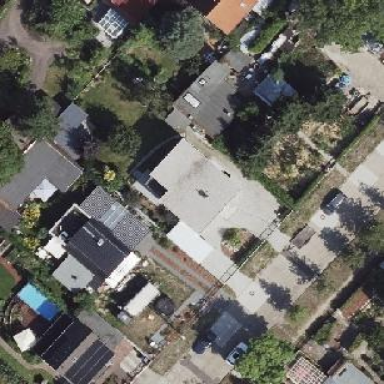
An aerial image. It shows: Detached building with flat roof.